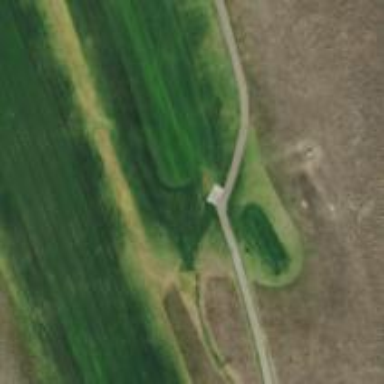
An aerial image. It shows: Footway that serves as golf path.